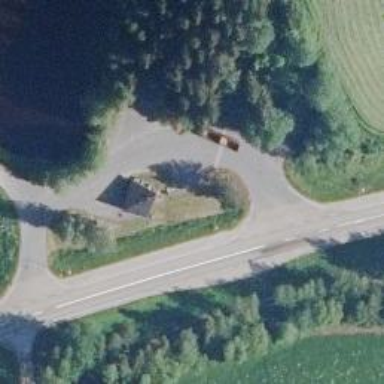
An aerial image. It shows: Rest area on the road.